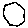
Label: hexagon